Question: I used 'pp.yscale('log')' in my python script to plot a figure with y ticks shown in log scale. However, in the figure, the y axis does not appear. Is there any way to explicitly show y axis in python?

'''
...
leg = pp.legend( series_labels, loc='upper right' )
pp.axis([-0.5, x_len-0.5, 0, max_y*1.1])
configurable_xlabel = x_label + '(unit)'
pp.xlabel(configurable_xlabel)
configurable_ylabel = metrics[metric_idx] + '(unit)'
pp.ylabel(configurable_ylabel)
configurable_scaling = 2
xticklabels = []
for idx in xrange(0,x_len):
if idx % configurable_scaling == 0:
xticklabels.append(x_data[idx])
else:
xticklabels.append('');
pp.axes().set_xticks(xrange(0,x_len));
pp.axes().set_xticklabels(xticklabels[0:len(xticklabels)])
pp.yscale('log')
...
'''
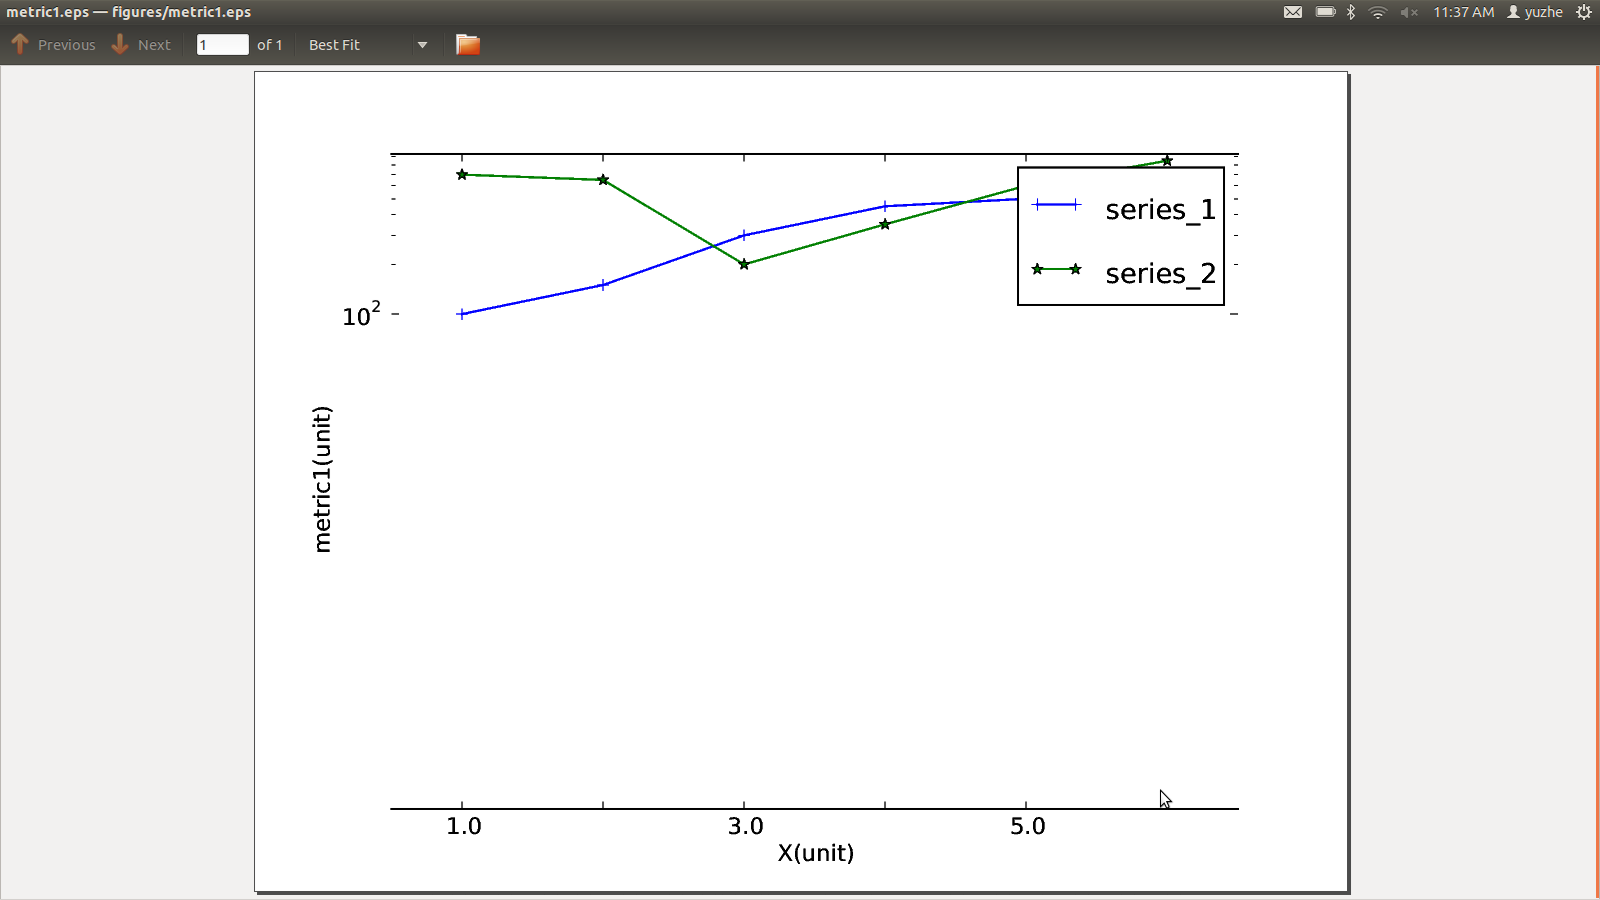
Answer: I suggested on a <URL> stated that this is a solution. I hope it is :-}